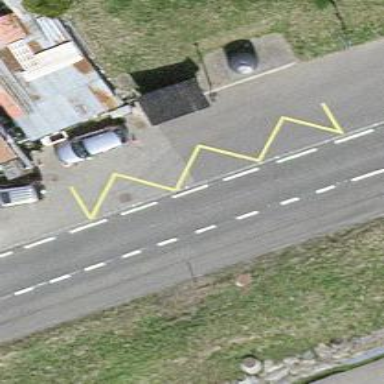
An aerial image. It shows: Bus stop with stop position for public transport.